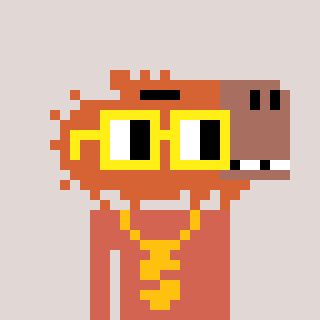
a pixel art character with square yellow glasses, a capybara-shaped head and a peachy-colored body on a warm background